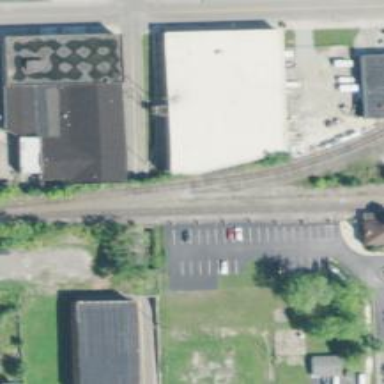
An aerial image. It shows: Abandoned railway siding with bridge.